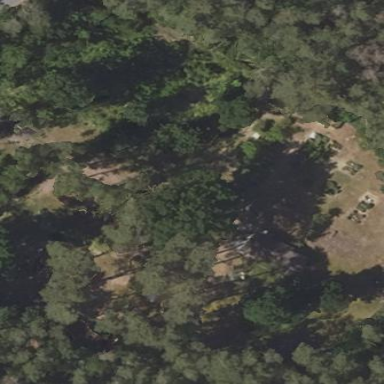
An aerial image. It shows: Cemetery.